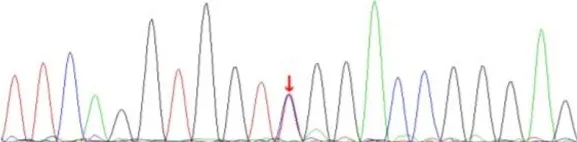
(A) Diagram of the patient's de novo heterozygous c.754G>A missense variant in exon 9 of WT1 gene; nucleotide 754 in the coding region was altered from guanine to adenine, resulting in a change of amino acid 252 from aspartic to asparagine. This missense variant has been reported to be pathogenic to Denys-Drash syndrome (DDS) according to the Human Gene Mutation Database, and it was evaluated to be pathogenic to DDS according to the American College of Medical Genetics and Genomics standards and guidelines.
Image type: pathology (immunostaining)